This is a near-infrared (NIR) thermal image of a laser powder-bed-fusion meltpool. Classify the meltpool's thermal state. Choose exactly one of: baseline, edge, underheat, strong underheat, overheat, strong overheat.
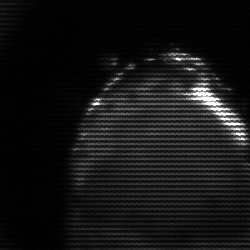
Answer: edge